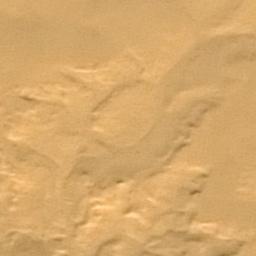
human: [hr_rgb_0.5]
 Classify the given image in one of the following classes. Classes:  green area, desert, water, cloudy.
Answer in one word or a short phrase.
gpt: desert